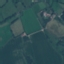
Land use / land cover: Pasture